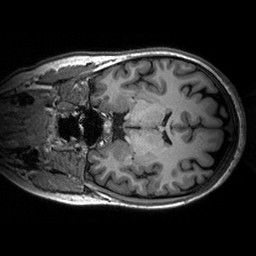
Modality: T1w
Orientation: coronal
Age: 28
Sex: female
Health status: healthy
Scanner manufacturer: siemens
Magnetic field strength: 3 T
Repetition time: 2.53 s
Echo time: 0.00288 s